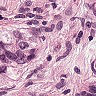
Metastatic tissue present: yes